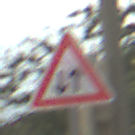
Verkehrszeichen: Gegenverkehr
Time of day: MorningAfternoon
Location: Outdoor (Suburban)
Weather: PartlyCloudy
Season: NotSpecified
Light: Natural